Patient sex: M
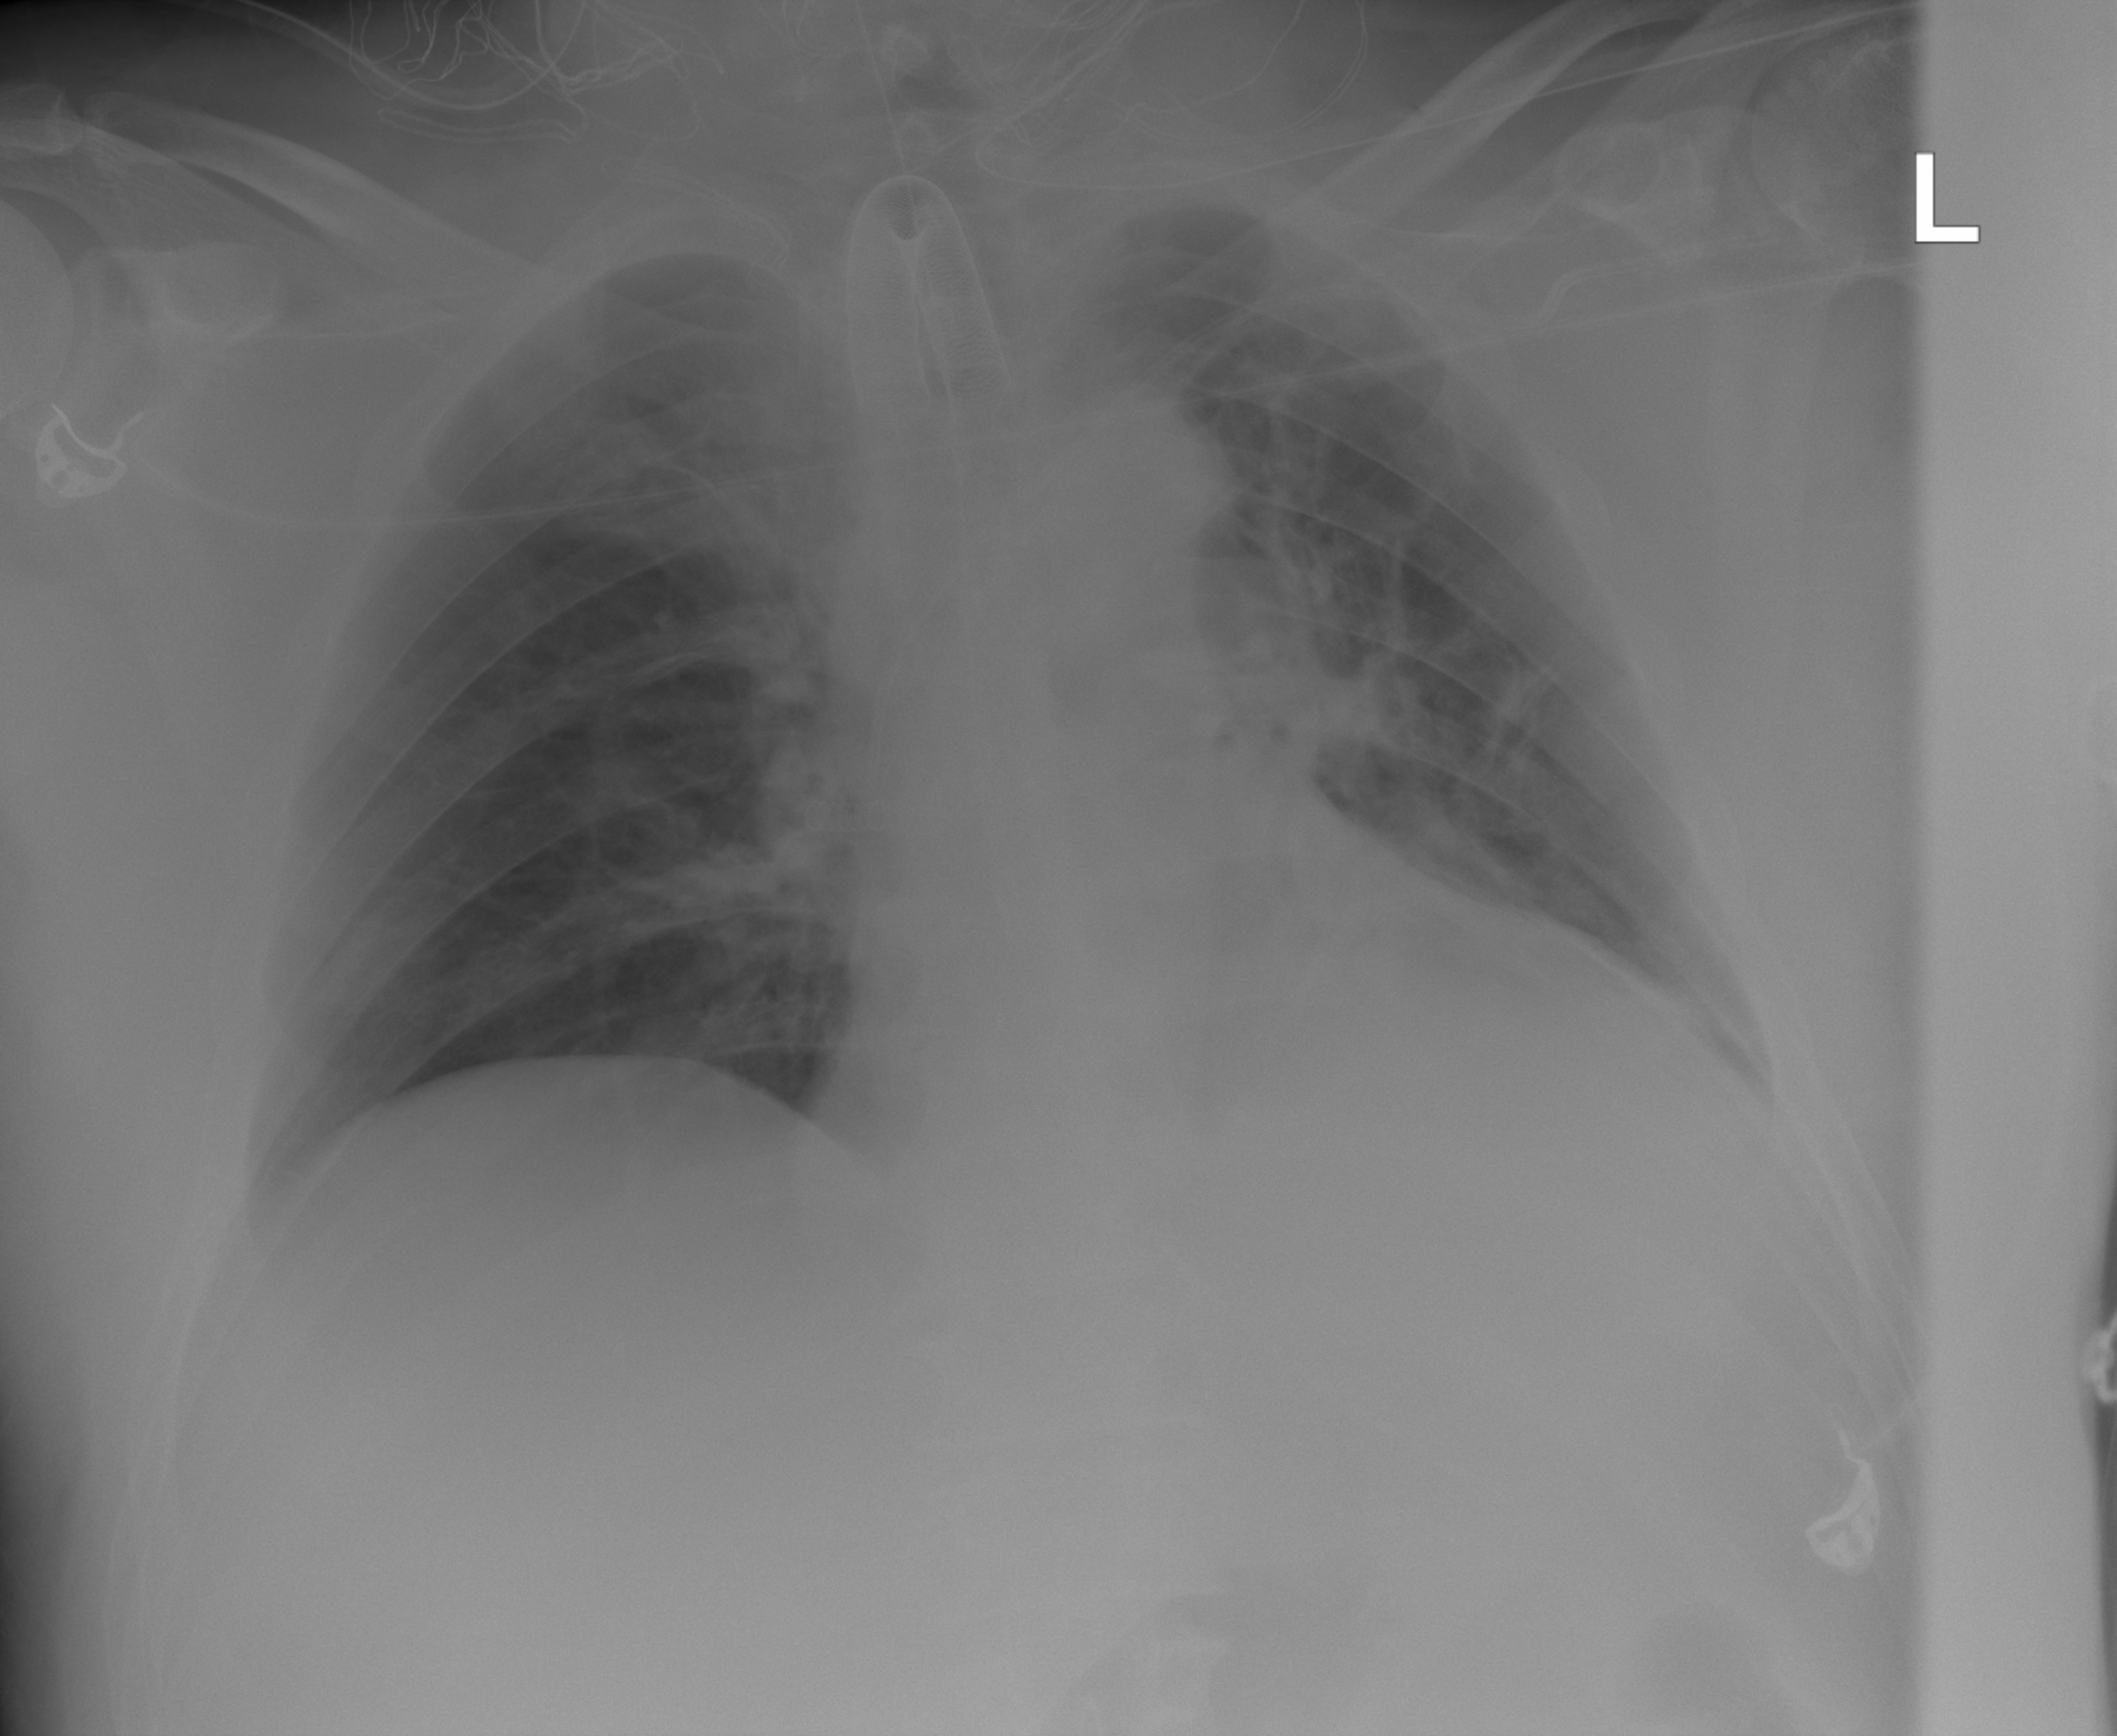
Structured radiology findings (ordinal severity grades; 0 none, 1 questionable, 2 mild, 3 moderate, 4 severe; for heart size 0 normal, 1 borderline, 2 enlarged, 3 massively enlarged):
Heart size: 2
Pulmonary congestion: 0
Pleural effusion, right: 0
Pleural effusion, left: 2
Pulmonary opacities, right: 0
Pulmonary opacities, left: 2
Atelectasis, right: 0
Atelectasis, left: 2